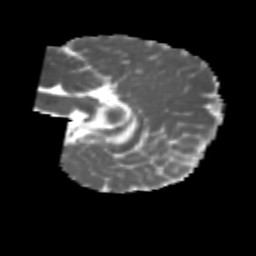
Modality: MD
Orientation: sagittal
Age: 6
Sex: male
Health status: healthy